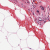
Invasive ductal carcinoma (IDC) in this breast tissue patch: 0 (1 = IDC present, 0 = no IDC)